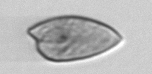
Label: Prorocentrum_dentatum